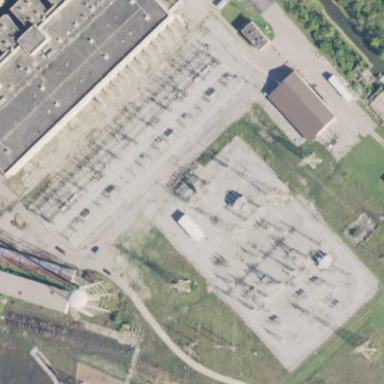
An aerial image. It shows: Power substation.